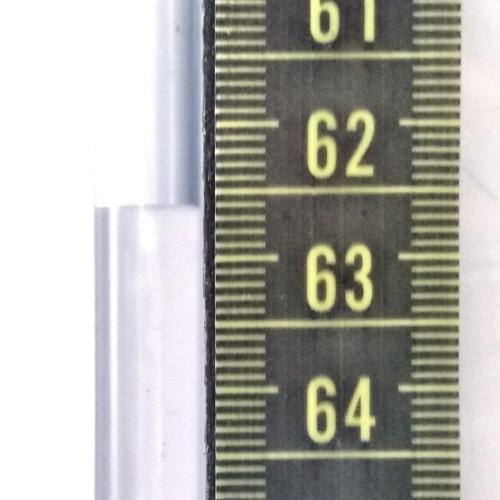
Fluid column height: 62.6 cm